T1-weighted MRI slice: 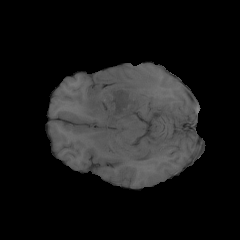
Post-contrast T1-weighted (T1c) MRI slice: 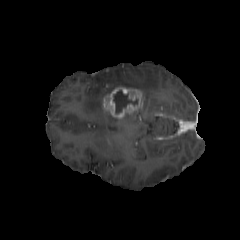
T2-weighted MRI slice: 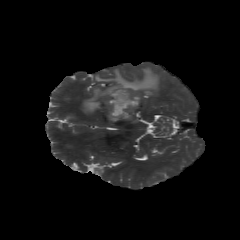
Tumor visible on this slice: yes